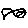
Label: fish